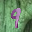
Label: 9